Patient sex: F
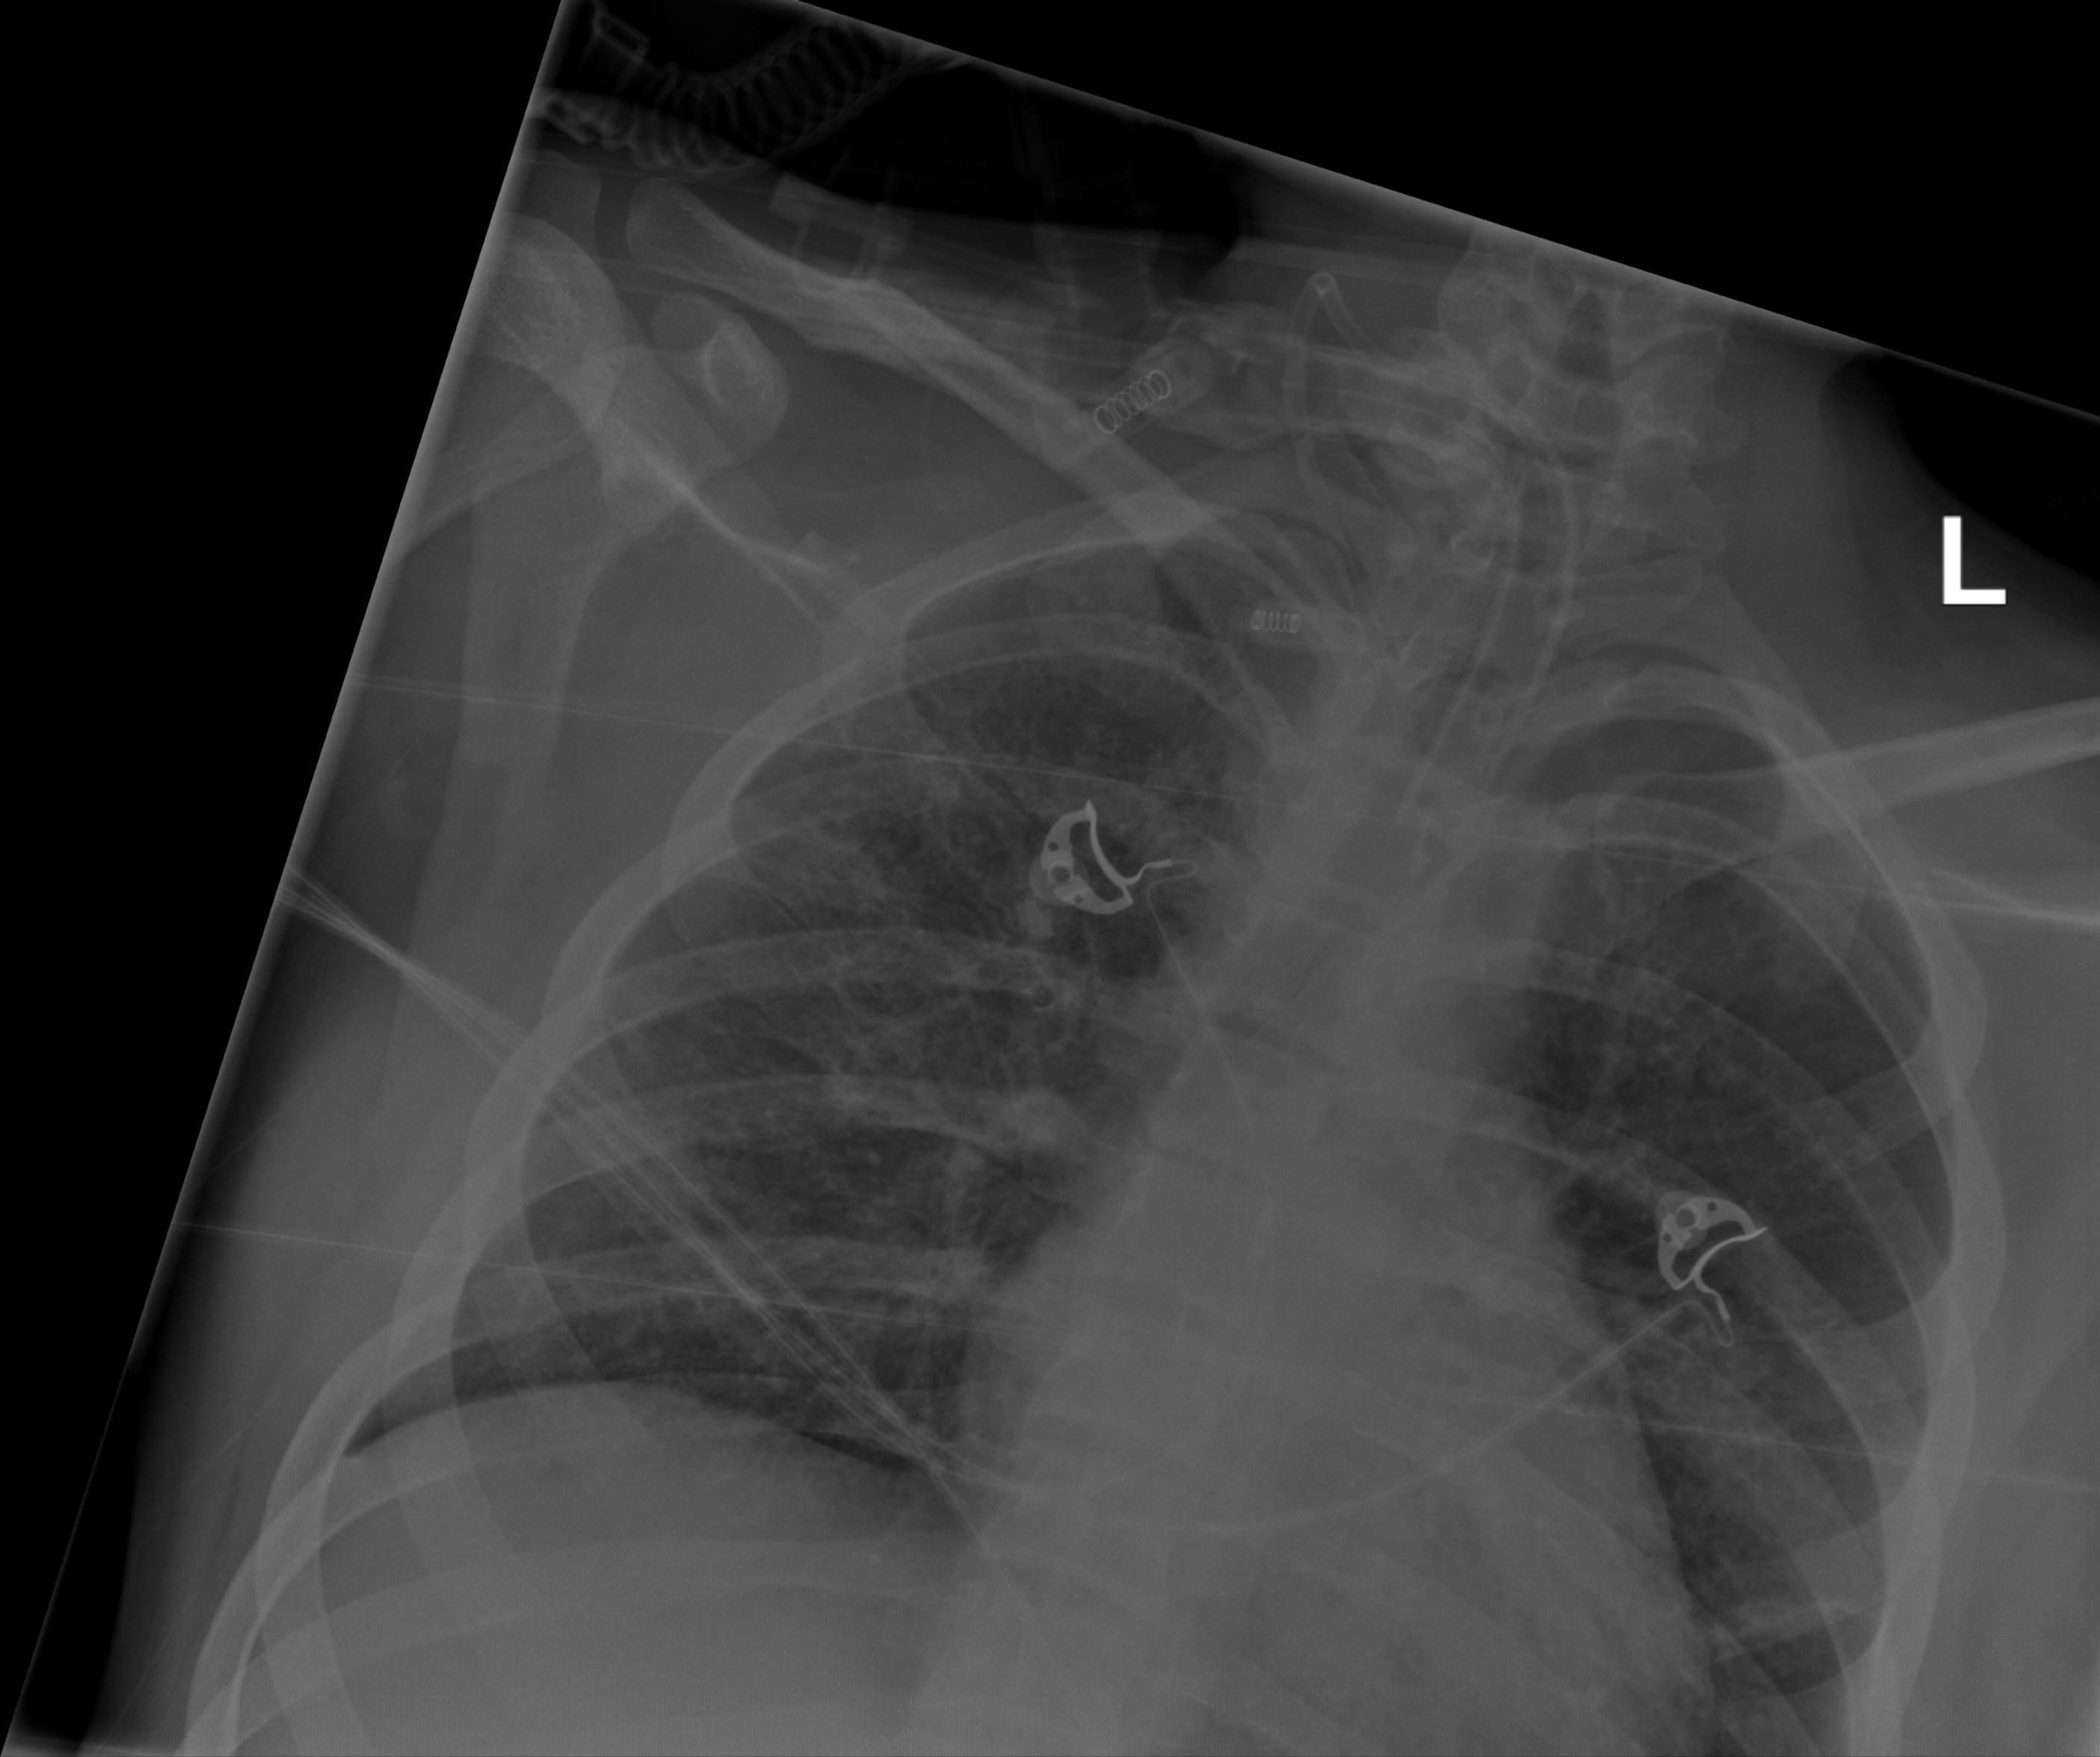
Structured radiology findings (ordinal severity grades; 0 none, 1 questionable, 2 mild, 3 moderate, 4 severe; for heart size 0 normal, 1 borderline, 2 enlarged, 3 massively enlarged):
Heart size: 0
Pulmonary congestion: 2
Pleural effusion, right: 0
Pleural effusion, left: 0
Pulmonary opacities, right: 2
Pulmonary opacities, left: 2
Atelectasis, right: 2
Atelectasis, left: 2